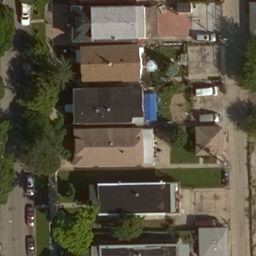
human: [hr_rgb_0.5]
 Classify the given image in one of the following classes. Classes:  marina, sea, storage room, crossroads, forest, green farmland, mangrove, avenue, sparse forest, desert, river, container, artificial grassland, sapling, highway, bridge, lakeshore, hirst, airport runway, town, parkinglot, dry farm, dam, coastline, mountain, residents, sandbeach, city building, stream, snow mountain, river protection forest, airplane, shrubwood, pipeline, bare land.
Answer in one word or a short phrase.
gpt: residents